Question: I'm getting the error below while trying to convert the datatype of the LONG value to char
select DBMS_LOB.SUBSTR(a.sql_statement_text)
from alr_alerts a,alr_actions aa
where a.alert_id = aa.alert_id
and a.alert_id =100081

'sql_statement_text' is defined as a LONG column.
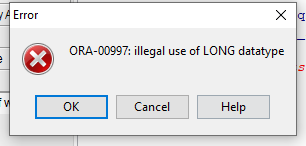
Answer: As mentioned in the comments, 'long' cannot be used in SQL functions, so you'd better redesign table's structure and convert it to 'clob' to make life easier.
But if you still need to access this data having 'long' as a source type, you may use two approaches.
- 'long''clob'
> '''
with function f_get_long_as_clob(
p_id int
) return clob
as
l_long long;
begin
select do_not_use_long
into l_long
from test_tab
where id = p_id;
return to_clob(l_long);
end;
select
test_tab.id,
f_get_long_as_clob(id) as clob_val
from test_tab
where id < 3
'''
- 'long''clob'
> '''
select *
from xmltable(
'/ROWSET/ROW'
passing dbms_xmlgen.getxmltype('select * from test_tab where id < 3')
columns
id int,
clob_val clob path 'DO_NOT_USE_LONG'
)
'''
For this sample data:
'''
create table test_tab (
id int,
do_not_use_long long
);
insert into test_tab
select level, lpad(level, 10, '0')
from dual
connect by level < 3;
'''
both solutions will return
| ID | CLOB_VAL |
| -- | -------- |
| 1 | <PHONE> |
| 2 | <PHONE> |
<URL>